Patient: sex M, age 52
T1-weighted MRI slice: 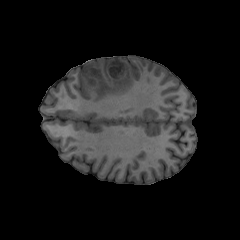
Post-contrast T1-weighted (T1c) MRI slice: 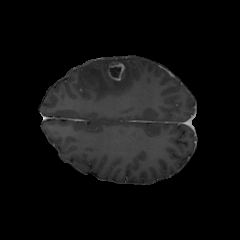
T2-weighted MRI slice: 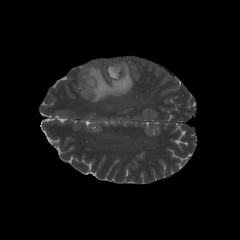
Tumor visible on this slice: yes
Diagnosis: Glioblastoma, IDH-wildtype
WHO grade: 4